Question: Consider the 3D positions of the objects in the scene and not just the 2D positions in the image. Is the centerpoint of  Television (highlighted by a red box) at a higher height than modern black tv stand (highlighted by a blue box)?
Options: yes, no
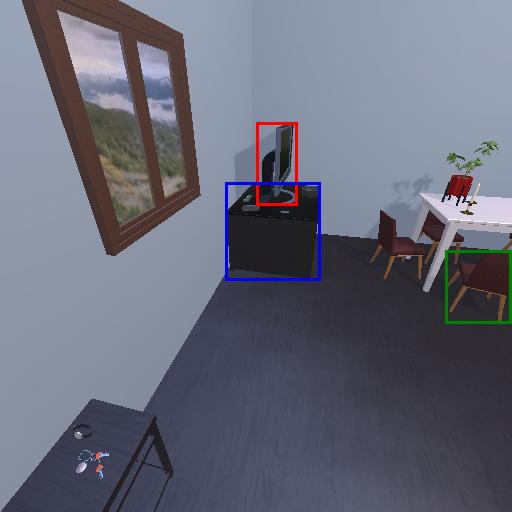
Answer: yes